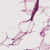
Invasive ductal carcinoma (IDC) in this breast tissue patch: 0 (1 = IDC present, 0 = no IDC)